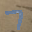
Label: 7